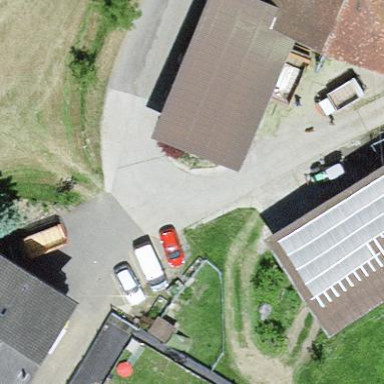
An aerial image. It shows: Farmyard in rural farm setting.